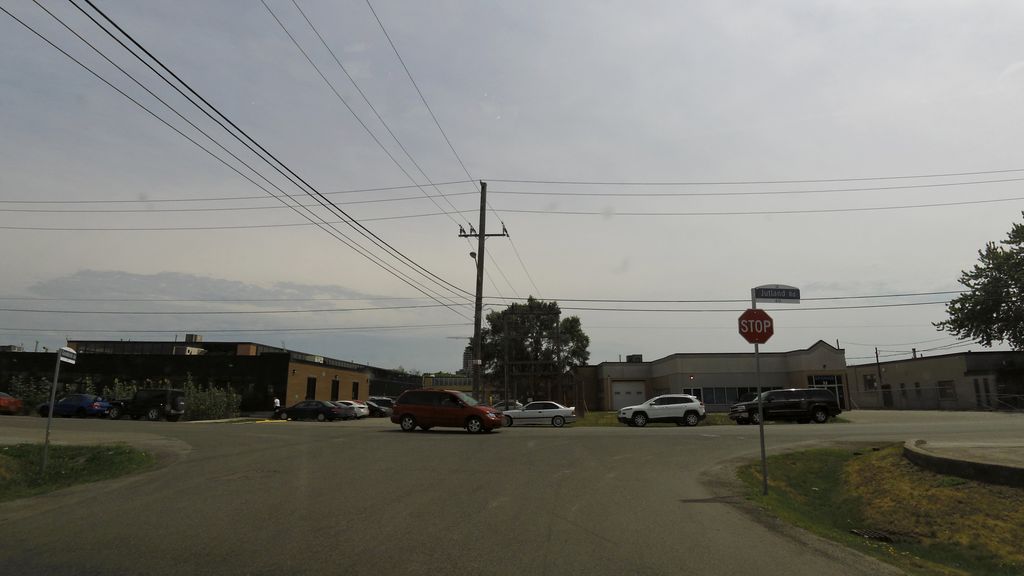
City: toronto